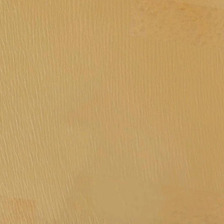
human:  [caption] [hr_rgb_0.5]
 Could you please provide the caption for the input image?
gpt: many yellow sands form a piece of desert .

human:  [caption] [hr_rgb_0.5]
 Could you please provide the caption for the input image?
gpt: many yellow sands form a piece of desert .

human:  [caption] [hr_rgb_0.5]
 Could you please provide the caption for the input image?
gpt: many yellow sands form a piece of desert .

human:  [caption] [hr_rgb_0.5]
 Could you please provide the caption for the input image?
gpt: many yellow sands form a piece of desert .

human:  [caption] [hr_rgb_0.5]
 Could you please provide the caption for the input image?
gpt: many yellow sands form a piece of desert .